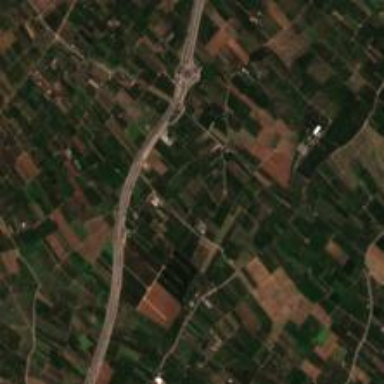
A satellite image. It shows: Orange orchard with rows of orange trees.